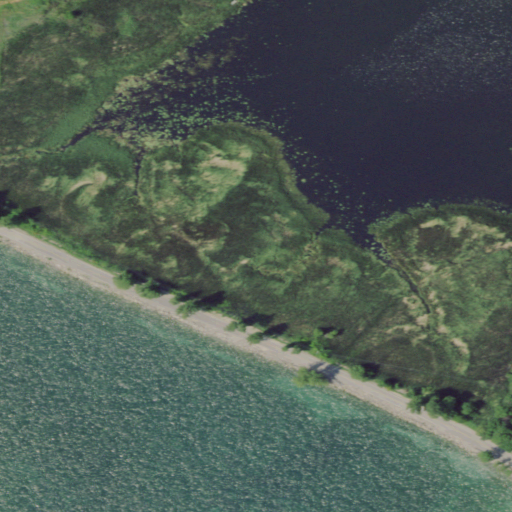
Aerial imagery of isthmus in New York named The Isthmus containing open water, herbaceous wetlands, low intensity development, woody wetlands, medium intensity development, pasture, open development, and high intensity development